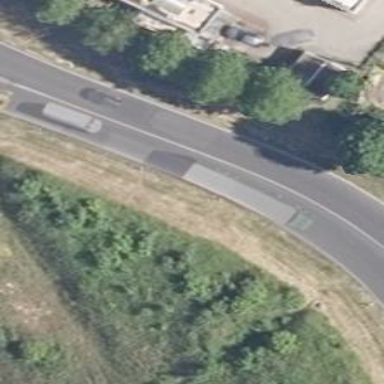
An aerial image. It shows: Asphalt trunk link motorroad.